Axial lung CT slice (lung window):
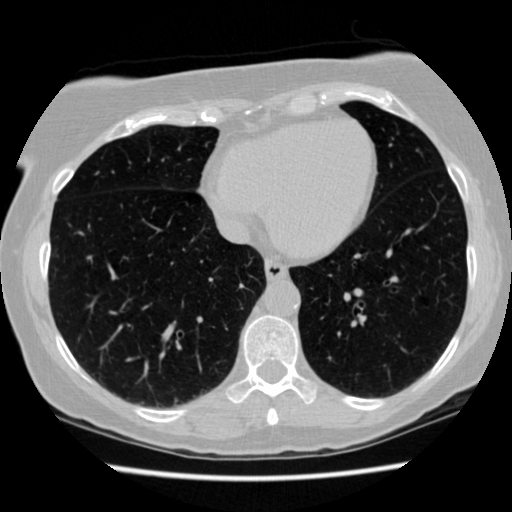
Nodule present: no